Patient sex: F
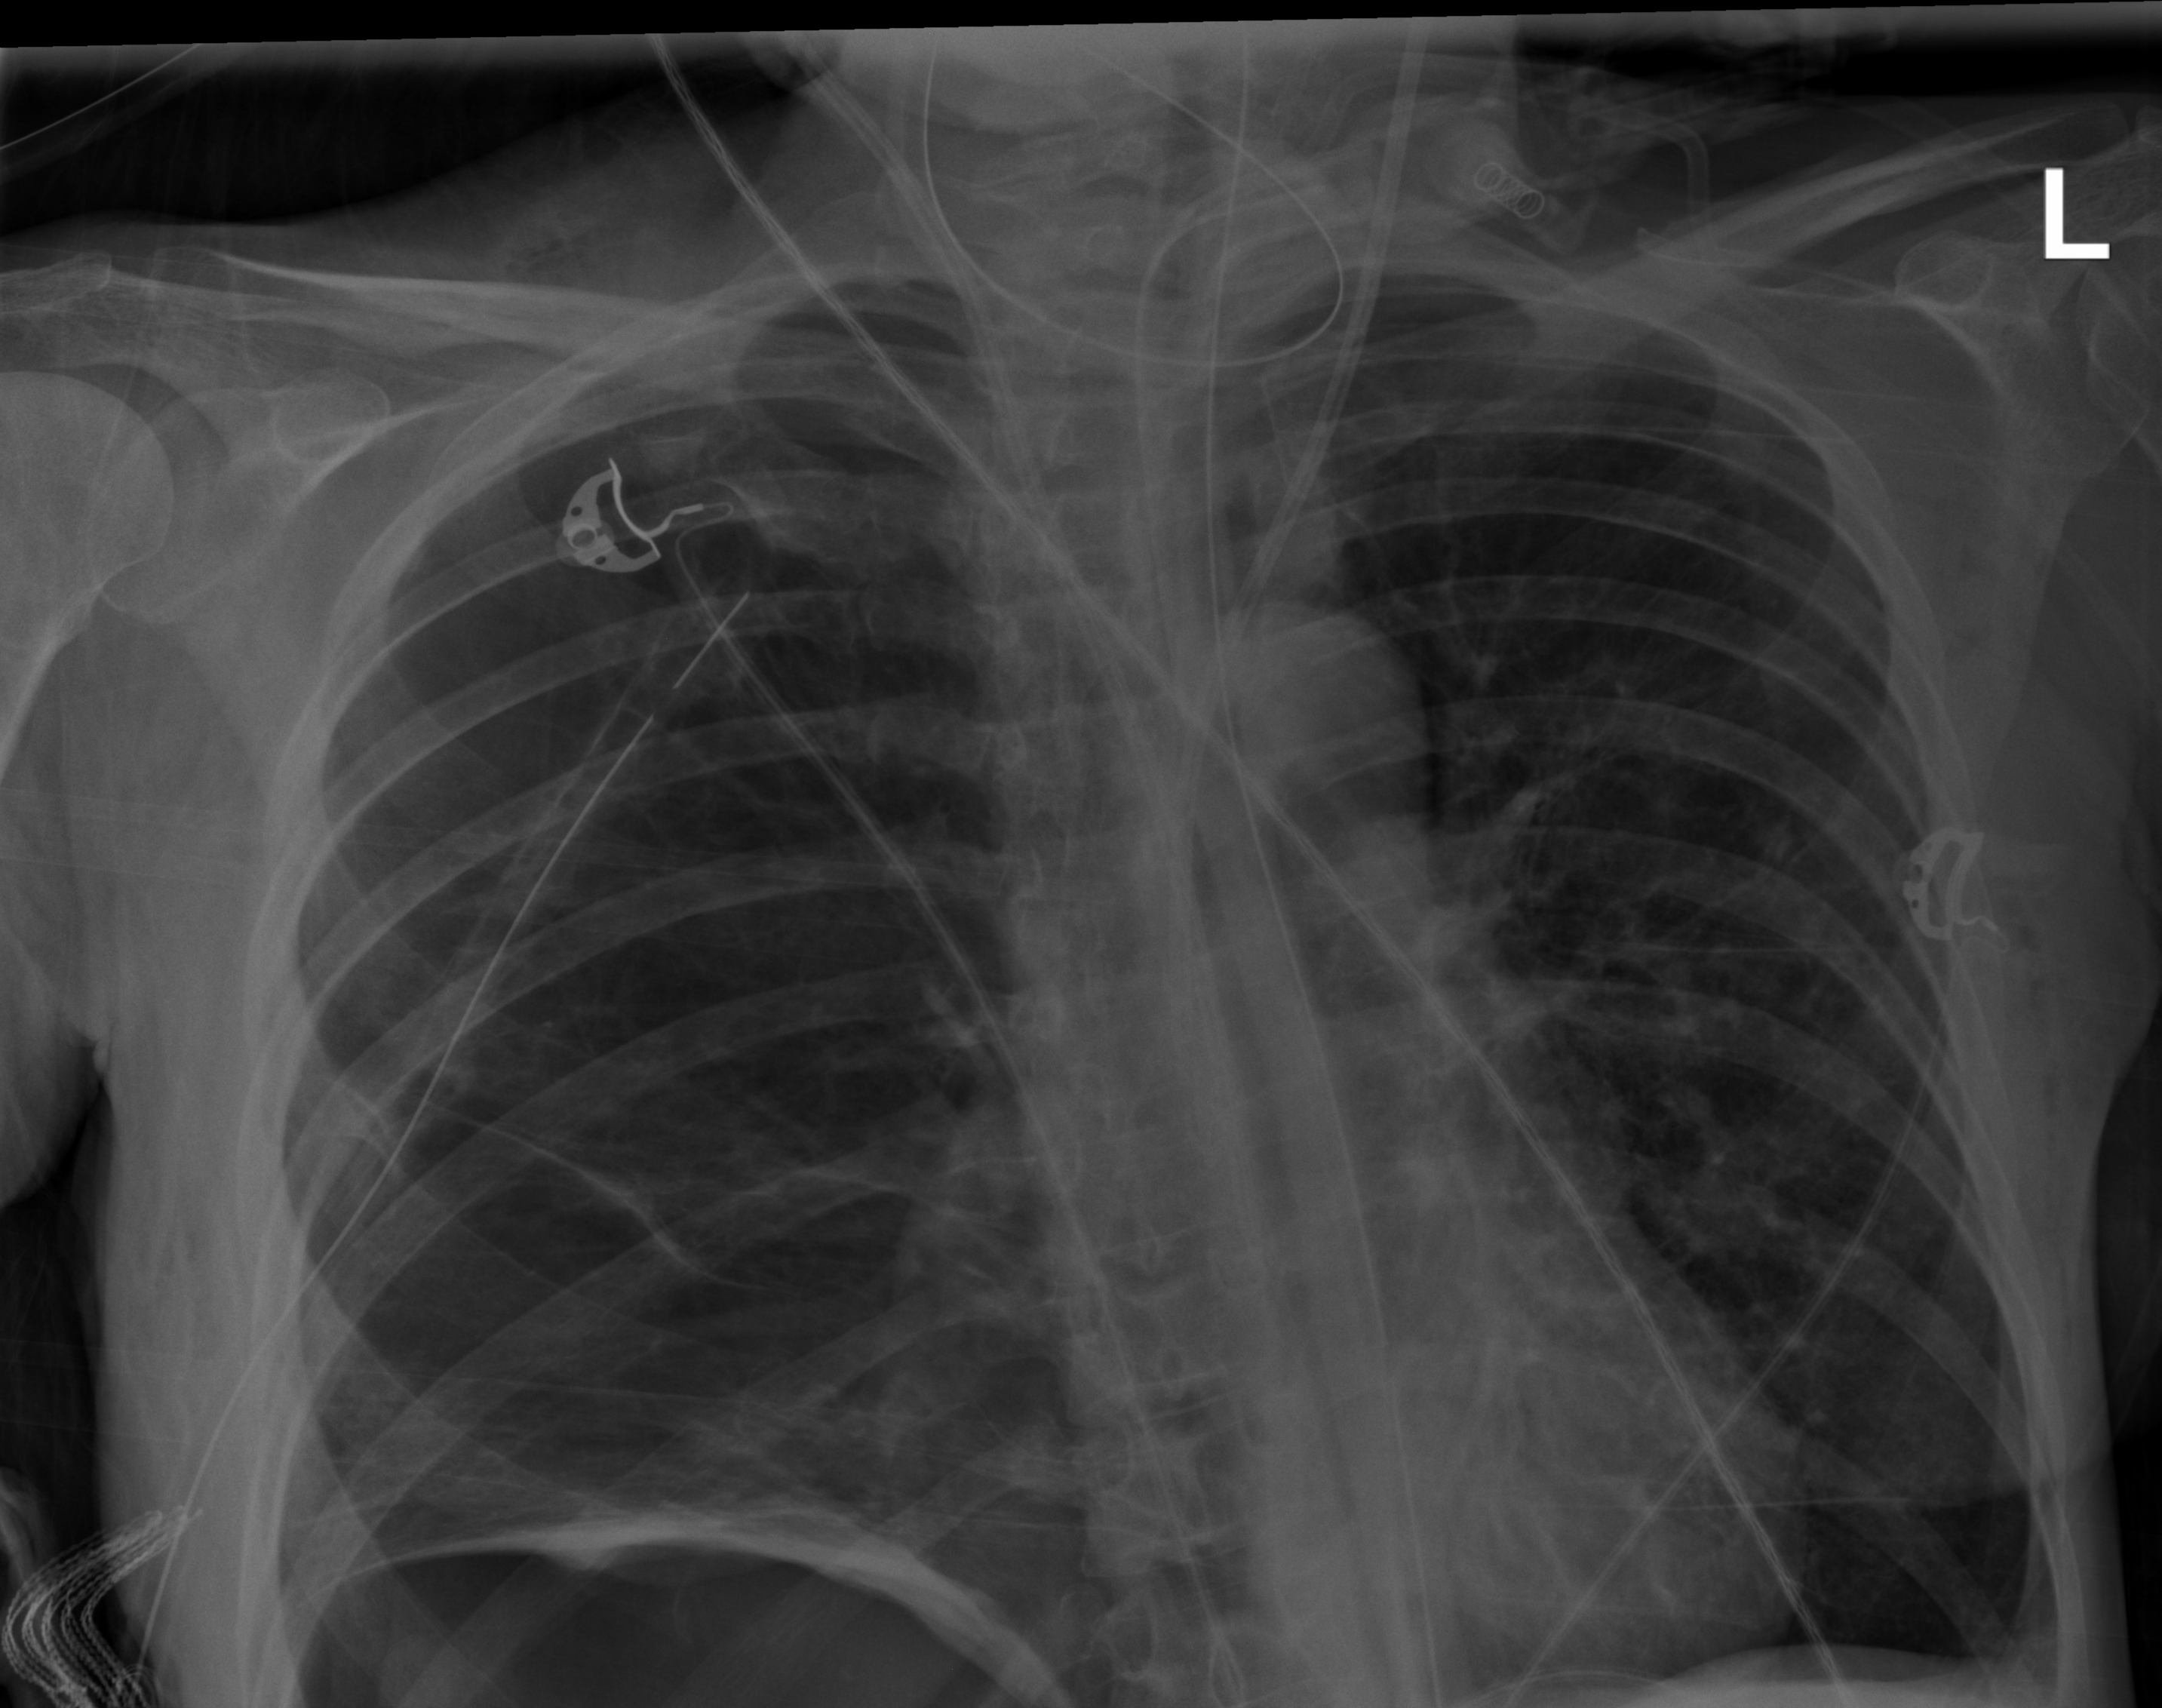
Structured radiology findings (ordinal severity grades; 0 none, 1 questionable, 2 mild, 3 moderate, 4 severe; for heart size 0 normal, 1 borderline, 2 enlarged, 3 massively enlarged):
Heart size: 0
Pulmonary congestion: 0
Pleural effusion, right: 0
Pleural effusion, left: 0
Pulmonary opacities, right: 0
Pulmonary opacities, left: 0
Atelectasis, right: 2
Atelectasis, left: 2